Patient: sex F, age 58
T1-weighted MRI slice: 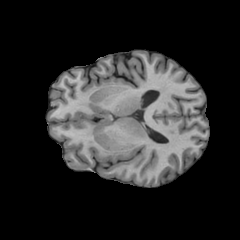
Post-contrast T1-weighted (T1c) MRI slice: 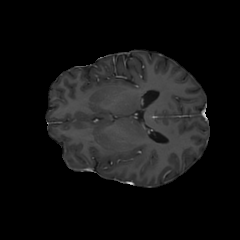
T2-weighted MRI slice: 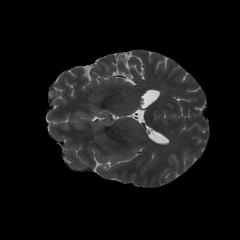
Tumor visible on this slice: no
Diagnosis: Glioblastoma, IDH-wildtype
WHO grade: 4